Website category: sports
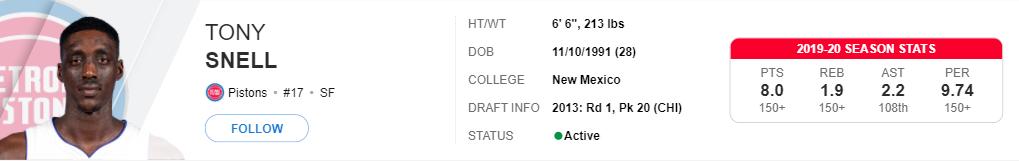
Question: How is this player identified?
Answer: Tony Snell

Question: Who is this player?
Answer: Tony Snell

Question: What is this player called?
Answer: Tony Snell

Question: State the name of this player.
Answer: Tony Snell

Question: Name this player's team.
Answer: Pistons

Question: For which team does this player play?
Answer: Pistons

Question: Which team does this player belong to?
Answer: Pistons

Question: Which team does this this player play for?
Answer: Pistons

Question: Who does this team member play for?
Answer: Pistons

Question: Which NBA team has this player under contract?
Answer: Pistons

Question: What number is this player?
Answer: #17

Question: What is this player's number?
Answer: #17

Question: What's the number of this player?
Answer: #17

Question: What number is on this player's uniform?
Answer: #17

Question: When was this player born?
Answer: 11/10/1991

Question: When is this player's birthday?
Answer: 11/10/1991

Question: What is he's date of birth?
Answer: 11/10/1991

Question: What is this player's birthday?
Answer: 11/10/1991

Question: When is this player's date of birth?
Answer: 11/10/1991

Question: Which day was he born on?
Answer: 11/10/1991

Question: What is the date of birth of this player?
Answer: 11/10/1991

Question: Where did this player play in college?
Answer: New Mexico

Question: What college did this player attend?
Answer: New Mexico

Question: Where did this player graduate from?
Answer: New Mexico

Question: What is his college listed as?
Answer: New Mexico

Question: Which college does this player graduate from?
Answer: New Mexico

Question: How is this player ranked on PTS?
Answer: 8.0

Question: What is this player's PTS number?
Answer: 8.0

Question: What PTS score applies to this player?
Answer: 8.0

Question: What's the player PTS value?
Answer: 8.0

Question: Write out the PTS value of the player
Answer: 8.0

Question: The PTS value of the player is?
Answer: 8.0

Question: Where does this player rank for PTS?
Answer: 150+

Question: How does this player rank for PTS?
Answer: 150+

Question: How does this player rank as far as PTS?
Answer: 150+

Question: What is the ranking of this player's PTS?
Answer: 150+

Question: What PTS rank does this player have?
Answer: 150+

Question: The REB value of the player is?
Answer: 1.9

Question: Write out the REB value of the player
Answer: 1.9

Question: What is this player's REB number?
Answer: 1.9

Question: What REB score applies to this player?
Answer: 1.9

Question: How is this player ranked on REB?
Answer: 1.9

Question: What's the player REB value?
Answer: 1.9

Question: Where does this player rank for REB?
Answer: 150+

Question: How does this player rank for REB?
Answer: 150+

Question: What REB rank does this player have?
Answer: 150+

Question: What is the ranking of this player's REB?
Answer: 150+

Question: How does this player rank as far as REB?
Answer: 150+

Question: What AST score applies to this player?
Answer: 2.2

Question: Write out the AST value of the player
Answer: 2.2

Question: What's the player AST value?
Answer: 2.2

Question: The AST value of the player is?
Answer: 2.2

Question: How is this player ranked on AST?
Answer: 2.2

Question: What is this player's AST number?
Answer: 2.2

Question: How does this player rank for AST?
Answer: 108th

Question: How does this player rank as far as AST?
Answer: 108th

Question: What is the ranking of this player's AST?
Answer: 108th

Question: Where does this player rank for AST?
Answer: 108th

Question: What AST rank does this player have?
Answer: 108th

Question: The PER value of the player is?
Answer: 9.74

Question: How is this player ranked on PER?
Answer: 9.74

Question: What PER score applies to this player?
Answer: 9.74

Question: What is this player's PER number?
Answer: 9.74

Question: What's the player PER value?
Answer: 9.74